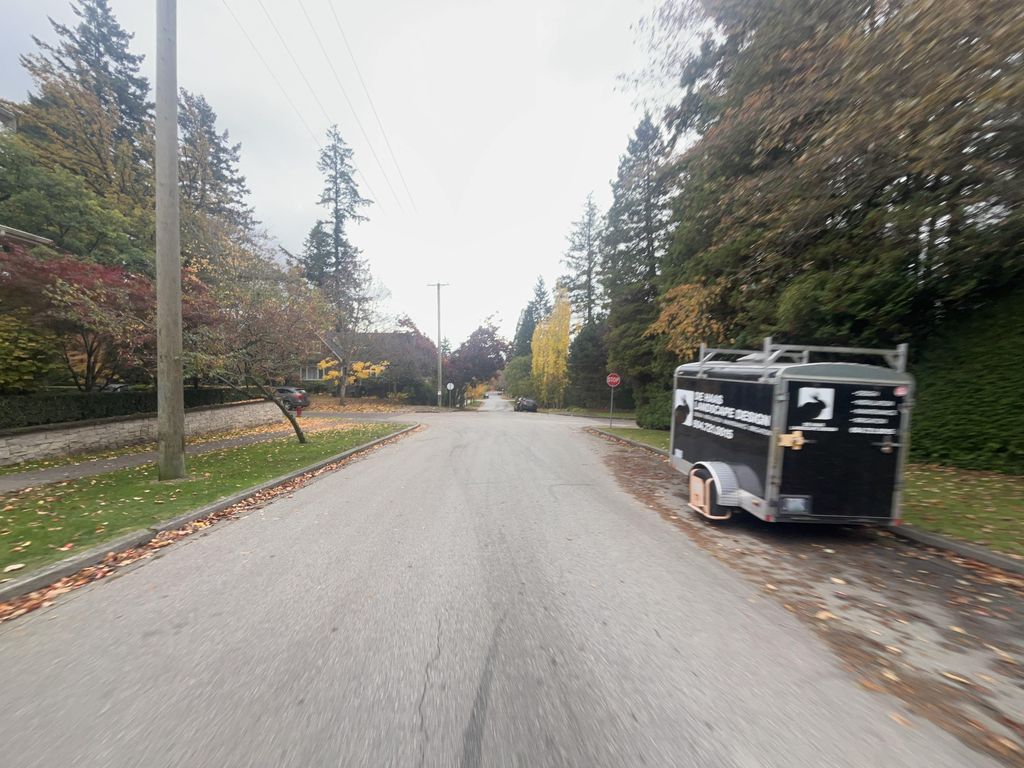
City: vancouver